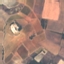
Label: PermanentCrop